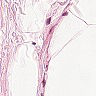
Metastatic tissue present: no